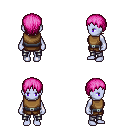
a pixel art fantasy rpg character, female body template, dark elf, purple skin, leather chest armor, metal pants, pink plain hairstyle, four views (front, back, left, right), 2x2 character sprite sheet, small pixel art, hard edges, no anti-aliasing